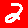
Digit: 2